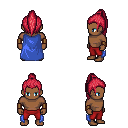
a pixel art fantasy rpg character, male body template, human, dark skin, blue cape, red pants, ruby red long topknot hairstyle, leather bracers, four views (front, back, left, right), 2x2 character sprite sheet, small pixel art, hard edges, no anti-aliasing